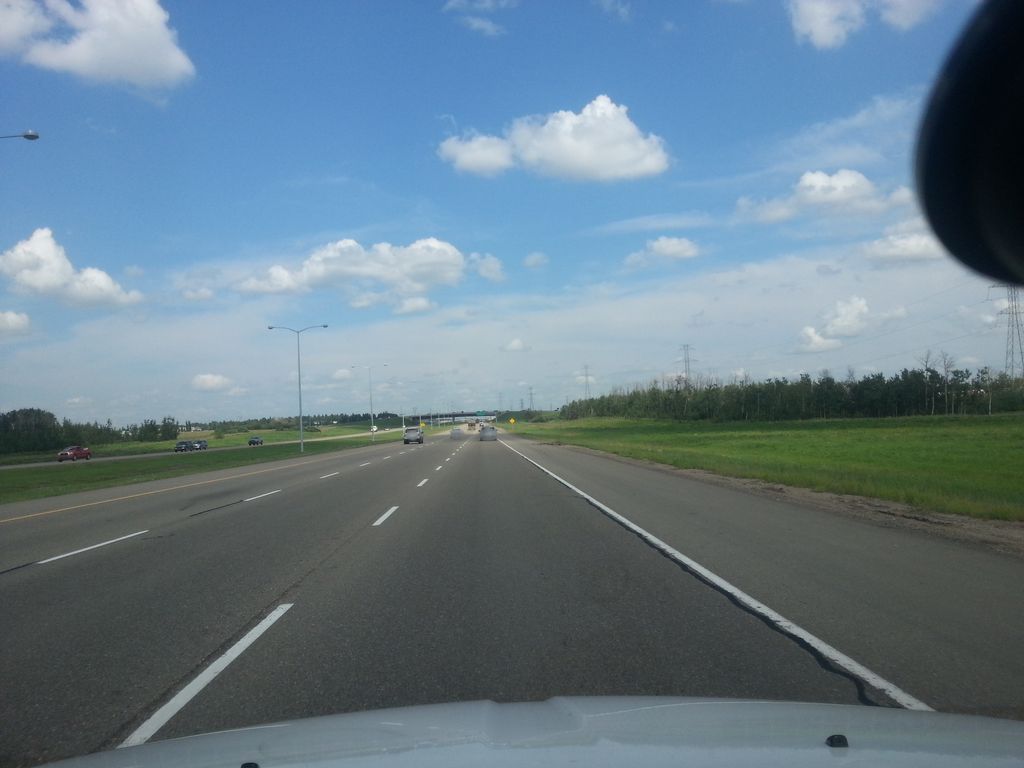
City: edmonton